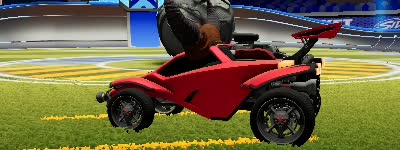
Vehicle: octane